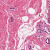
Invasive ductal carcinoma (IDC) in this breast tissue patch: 0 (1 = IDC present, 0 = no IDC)